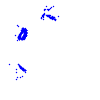
Particle: kaon